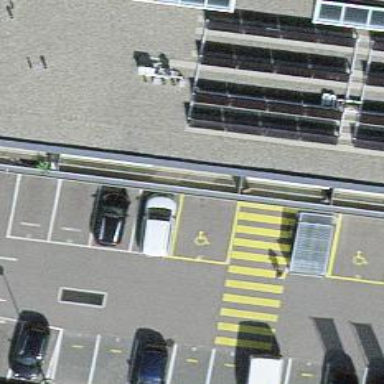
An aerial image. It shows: Parking space designated for disabled individuals.